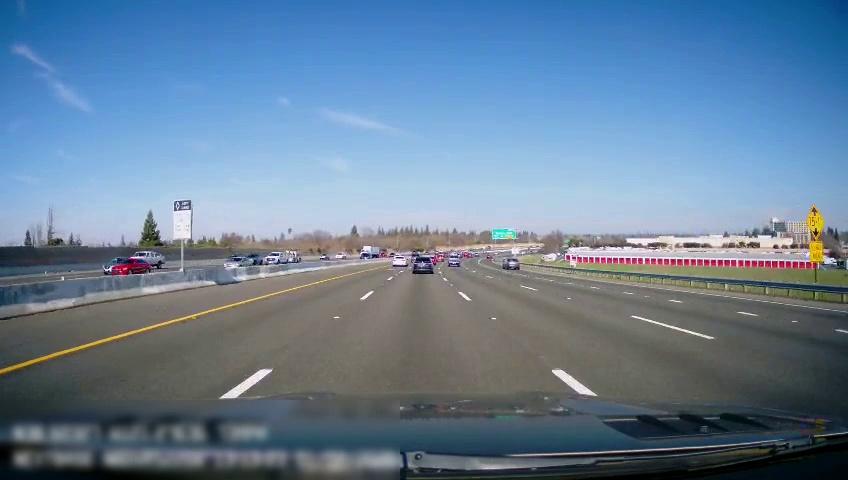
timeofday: Day
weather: Sunny
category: Drivable Space
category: Vehicles | Truck
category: Vehicles | Car
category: Vehicles | Car
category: Vehicles | Car
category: Vehicles | Other LV
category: Vehicles | Car
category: Vehicles | Car
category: Vehicles | Car
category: Vehicles | Truck
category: Drivable Space
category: Vehicles | Car
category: Vehicles | Truck
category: Vehicles | Car
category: Vehicles | Car
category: Lanes | Opposite Lane
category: Lanes | Alternate Lane
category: Lanes | Alternate Lane
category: Lanes | Alternate Lane
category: Lanes | Current Lane
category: Lanes | Current Lane
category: Lanes | Alternate Lane
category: Traffic | Signs
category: Traffic | Signs
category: Traffic | Signs
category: Traffic | Signs